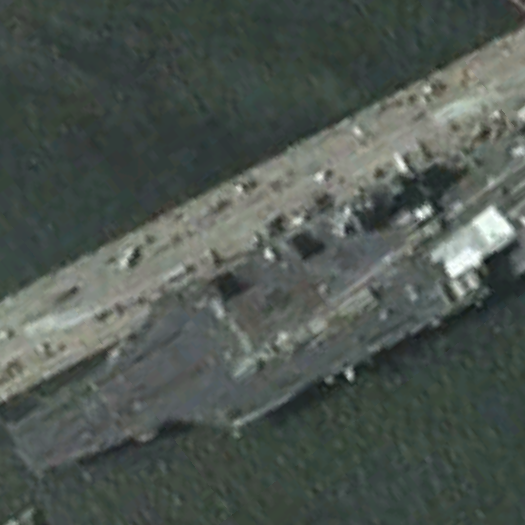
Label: aircraft_carrier